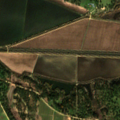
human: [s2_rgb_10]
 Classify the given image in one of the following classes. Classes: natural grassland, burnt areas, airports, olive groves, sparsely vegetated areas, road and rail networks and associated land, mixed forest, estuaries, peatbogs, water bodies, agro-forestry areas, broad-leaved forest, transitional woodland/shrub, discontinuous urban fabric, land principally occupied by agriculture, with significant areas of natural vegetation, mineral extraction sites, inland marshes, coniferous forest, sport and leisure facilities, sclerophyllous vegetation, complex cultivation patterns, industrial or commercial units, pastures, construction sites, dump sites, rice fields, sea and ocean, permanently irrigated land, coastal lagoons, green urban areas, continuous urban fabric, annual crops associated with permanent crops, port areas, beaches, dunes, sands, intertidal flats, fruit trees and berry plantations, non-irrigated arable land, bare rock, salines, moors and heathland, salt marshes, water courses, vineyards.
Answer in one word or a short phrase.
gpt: rice fields, vineyards, agro-forestry areas